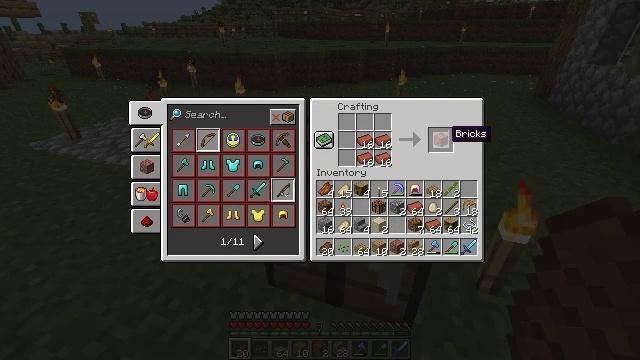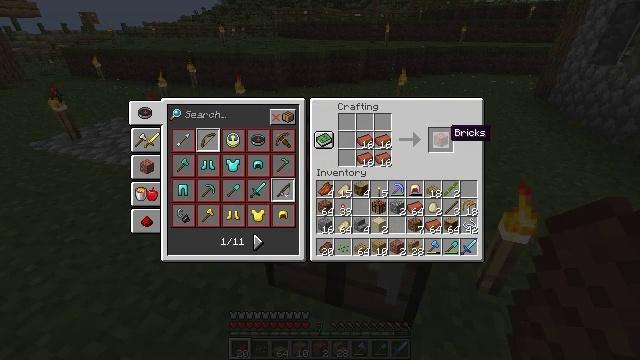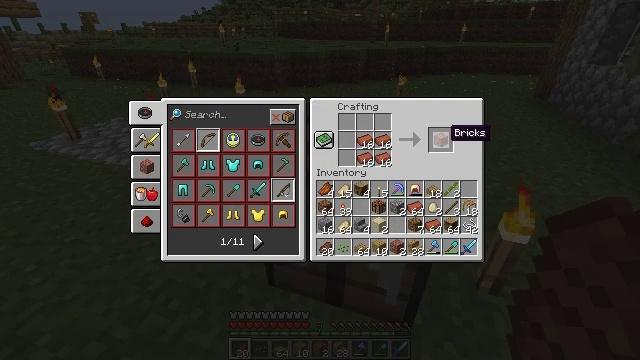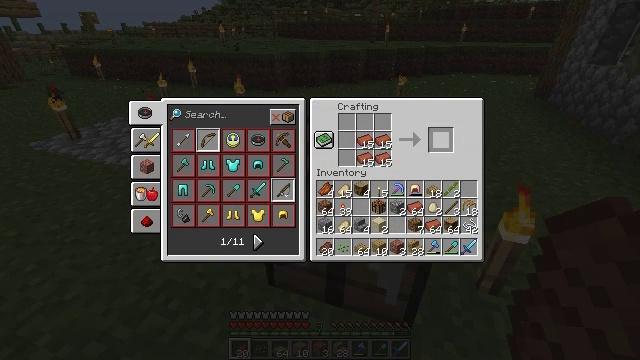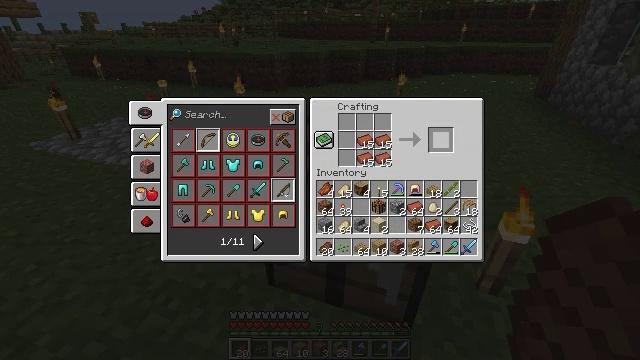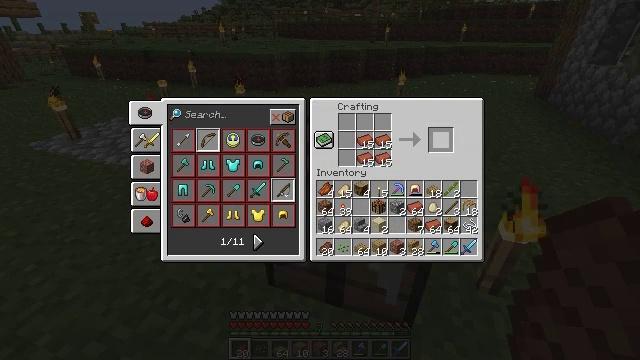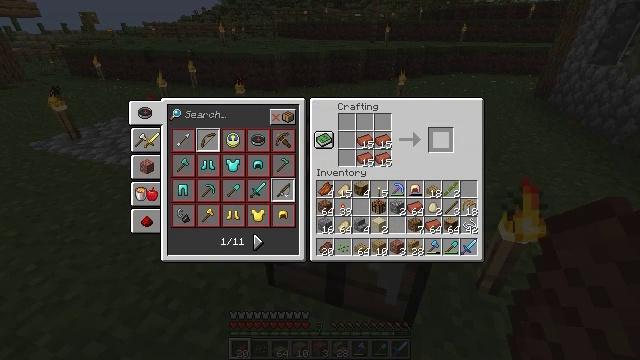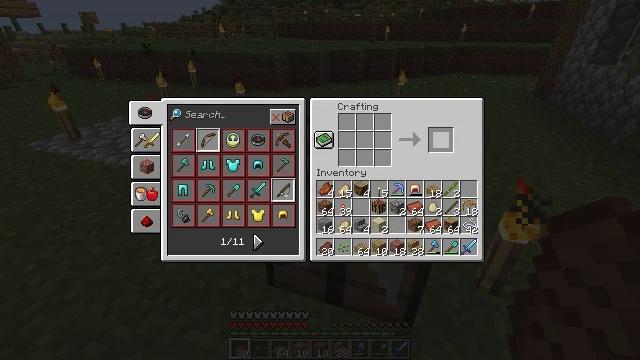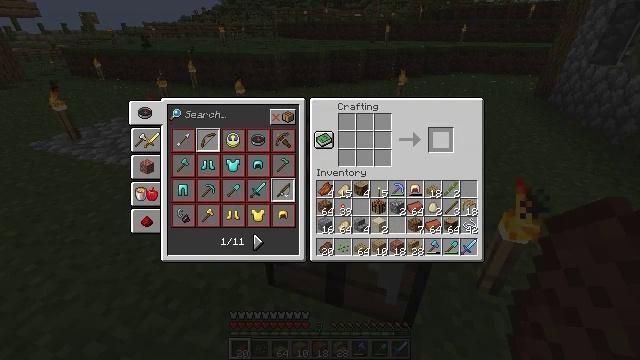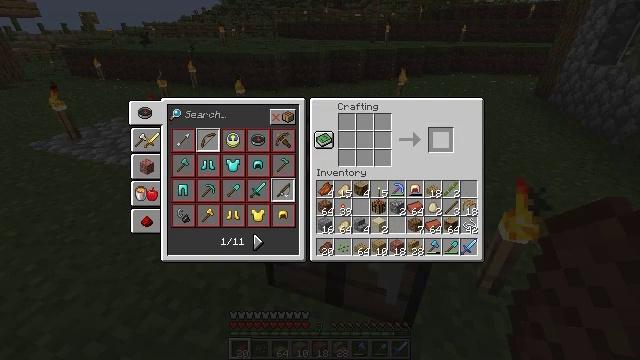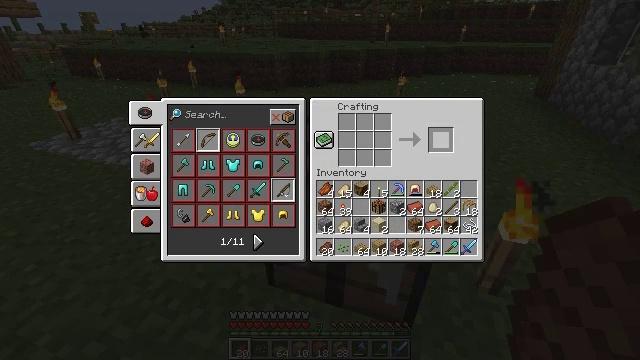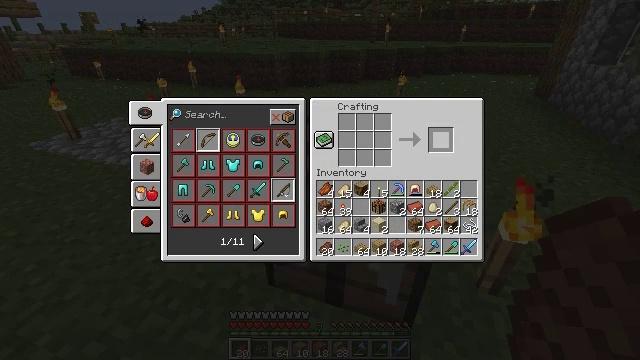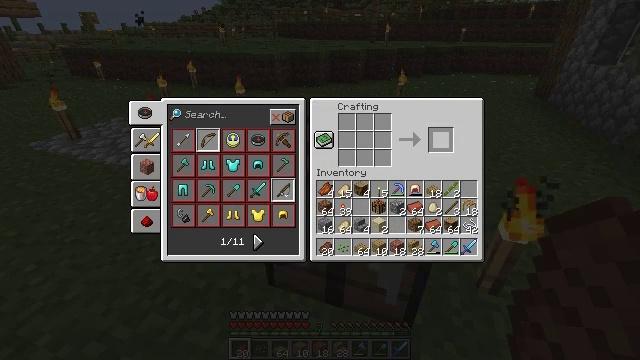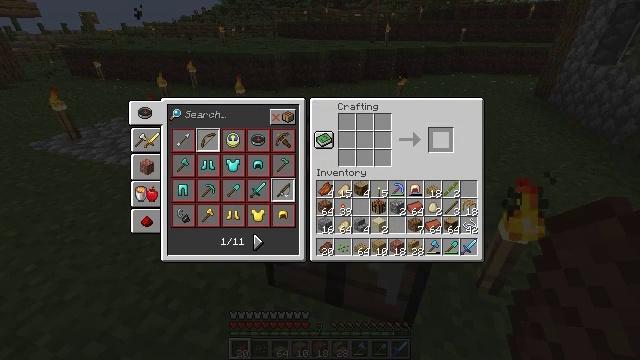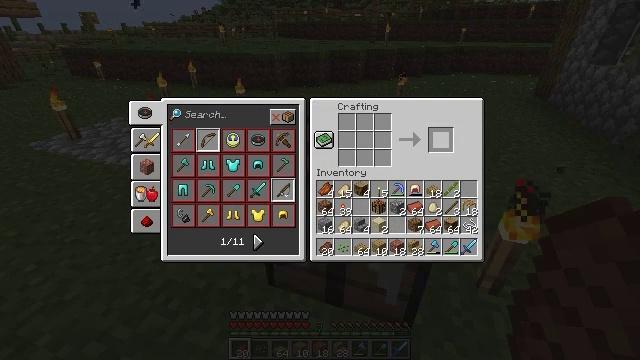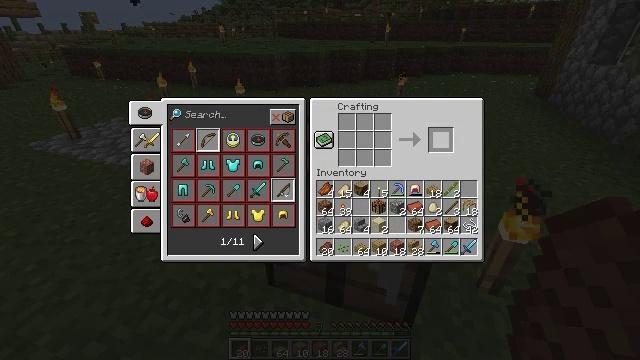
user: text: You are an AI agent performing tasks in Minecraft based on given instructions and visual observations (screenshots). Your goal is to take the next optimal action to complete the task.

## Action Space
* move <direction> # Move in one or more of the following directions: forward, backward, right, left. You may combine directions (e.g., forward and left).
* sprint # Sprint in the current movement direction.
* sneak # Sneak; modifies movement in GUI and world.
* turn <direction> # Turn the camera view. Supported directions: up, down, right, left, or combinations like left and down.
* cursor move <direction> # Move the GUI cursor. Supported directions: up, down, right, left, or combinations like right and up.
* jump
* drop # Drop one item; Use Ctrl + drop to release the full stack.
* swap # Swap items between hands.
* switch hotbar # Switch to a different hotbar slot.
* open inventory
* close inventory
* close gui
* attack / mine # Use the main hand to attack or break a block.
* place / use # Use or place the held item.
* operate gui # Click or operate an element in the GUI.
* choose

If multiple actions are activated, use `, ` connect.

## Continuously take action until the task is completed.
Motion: motion action
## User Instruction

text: Cook clay balls in the furnace for bricks.
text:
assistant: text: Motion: sneak
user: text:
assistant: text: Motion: sneak
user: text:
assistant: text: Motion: sneak, operate gui
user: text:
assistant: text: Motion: sneak, operate gui
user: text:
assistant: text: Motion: sneak, operate gui
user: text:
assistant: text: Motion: sneak
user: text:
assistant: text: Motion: sneak
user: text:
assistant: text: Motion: sneak
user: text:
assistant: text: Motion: sneak
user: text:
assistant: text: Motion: sneak
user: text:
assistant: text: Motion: sneak
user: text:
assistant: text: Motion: sneak
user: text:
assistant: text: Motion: sneak
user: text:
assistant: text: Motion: sneak
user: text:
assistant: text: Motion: sneak
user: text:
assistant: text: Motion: sneak
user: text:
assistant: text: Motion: sneak
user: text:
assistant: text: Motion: sneak, cursor move down
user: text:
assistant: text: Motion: cursor move down
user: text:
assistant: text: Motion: cursor move down
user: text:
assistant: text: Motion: cursor move down
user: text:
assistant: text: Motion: cursor move down
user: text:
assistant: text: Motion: no_op
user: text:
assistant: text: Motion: no_op
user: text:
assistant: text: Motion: no_op
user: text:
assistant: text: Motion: no_op
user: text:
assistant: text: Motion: no_op
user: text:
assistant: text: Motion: no_op
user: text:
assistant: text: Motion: operate gui
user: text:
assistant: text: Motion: operate gui